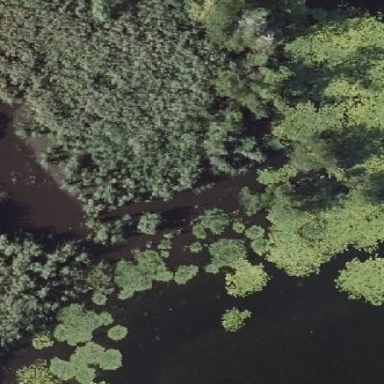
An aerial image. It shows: Reedbed in wetland area.